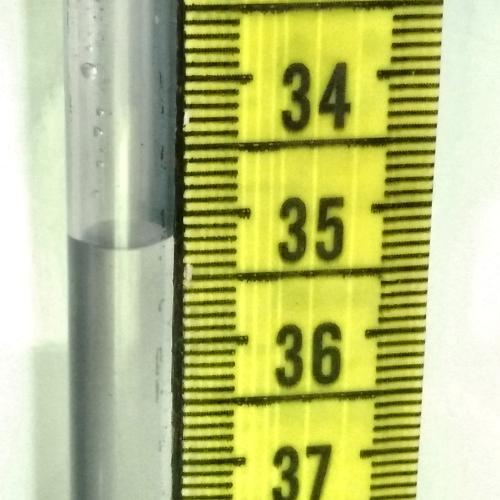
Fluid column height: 35.2 cm